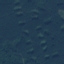
Land use / land cover class: Forest